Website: macys
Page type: billing-address
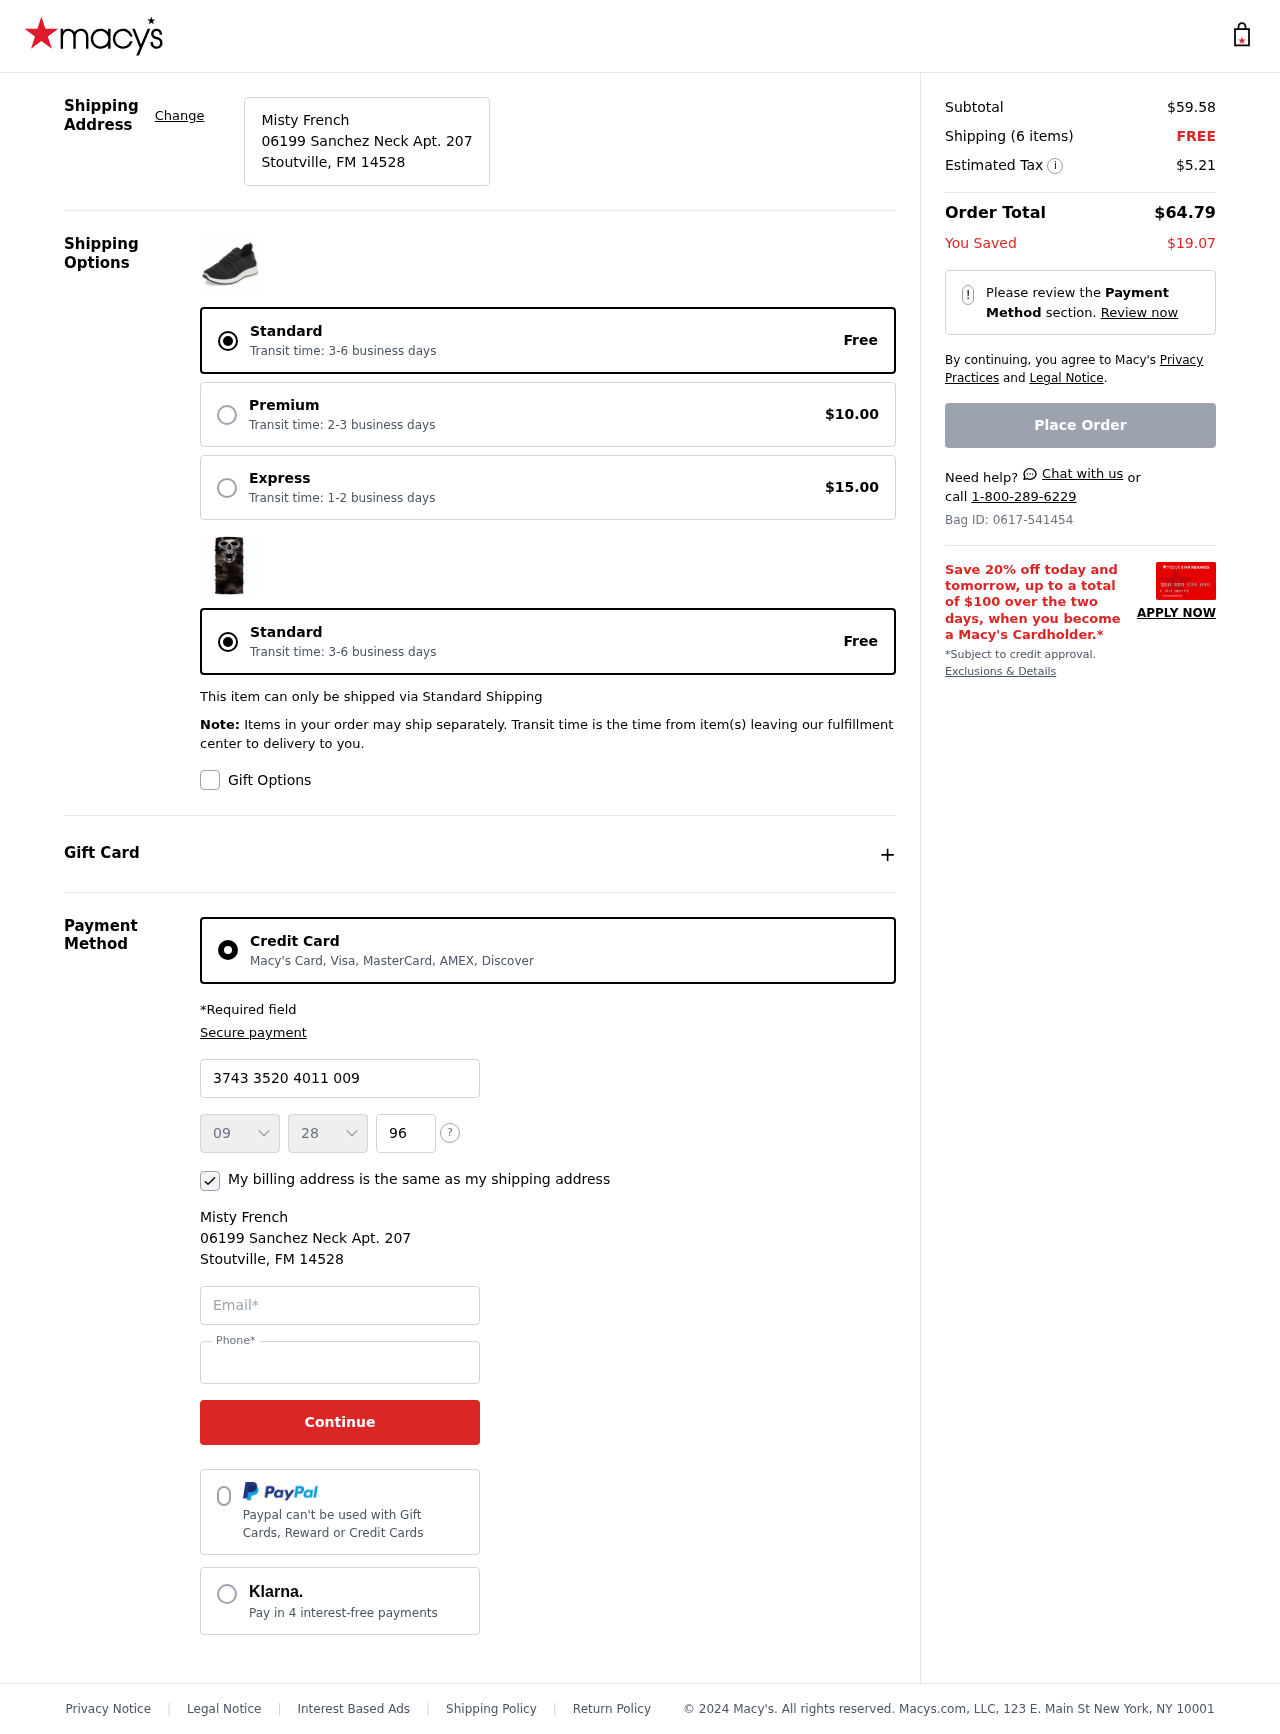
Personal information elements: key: PII_CARD_CVV
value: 9639
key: PII_CARD_EXPIRY_MONTH
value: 09
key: PII_CARD_EXPIRY_YEAR
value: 28
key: PII_CARD_NUMBER
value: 3743 3520 4011 009
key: PII_CITY_STATE_ZIP
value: Stoutville, FM 14528
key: PII_EMAIL
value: mistyfrench@gmail.com
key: PII_FULLNAME
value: Misty French
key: PII_PHONE
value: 4763033354
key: PII_STREET
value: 06199 Sanchez Neck Apt. 207
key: PII_FULLNAME2
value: Misty French
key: PII_CITY
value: Stoutville
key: PII_STATE
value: FM
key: PII_STATE_ABBR
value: FM
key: PII_POSTCODE
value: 14528
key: PII_POSTCODE_FULL
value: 14528
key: PII_CITY_STATE
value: Stoutville, FM
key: PII_POSTCODE_NUMERIC
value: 14528
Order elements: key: ORDER_SUBTOTAL
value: $59.58
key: ORDER_NUM_ITEMS
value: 6
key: ORDER_SHIPPING_COST
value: FREE
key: ORDER_TAX
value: $5.21
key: ORDER_TOTAL
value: $64.79
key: ORDER_SAVINGS
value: $19.07
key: ORDER_ID
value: Bag ID: 0617-541454